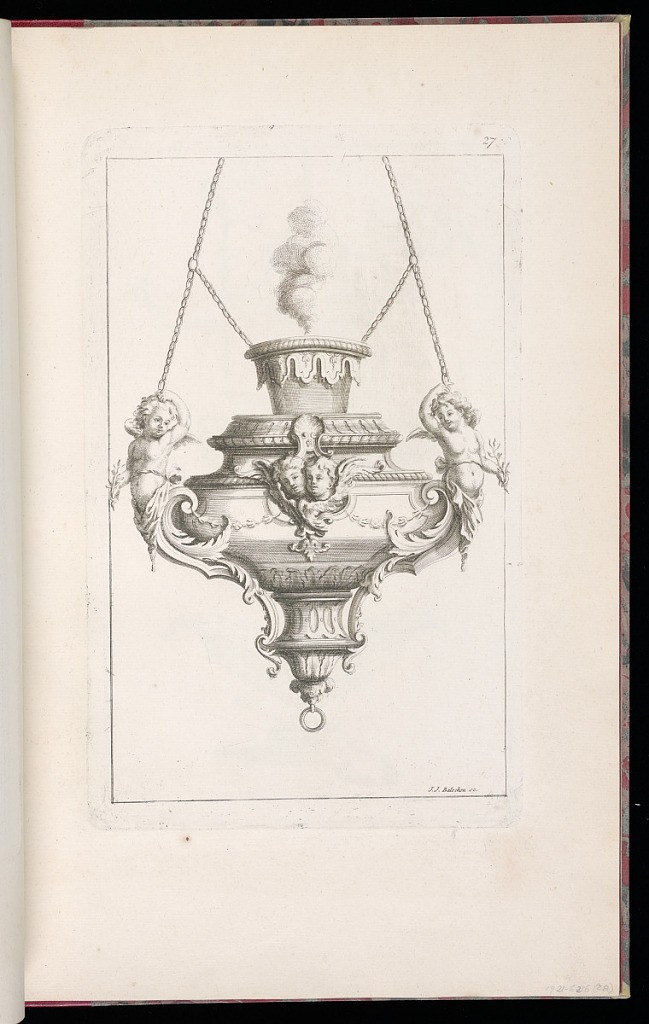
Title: Design for a Thurible
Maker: Thomas Lainé, French, 1682 – 1739
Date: late 18th century
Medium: Etching on laid paper
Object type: Print
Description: A printed sheet from a series of thirty designs for moldings, carved frames, doors, chimneys, and liturgical objects. A design for a thurible hanging from two chains. The chains are connected to two winged putti herms on either side. The thurible is decorated with another pair of winged putti mascarons, carved molding, acanthus leaves, fleurons, drapery, shell and gadroon ornament. The plate is signed and numbered.